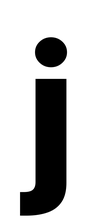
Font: Inter_ExtraBold